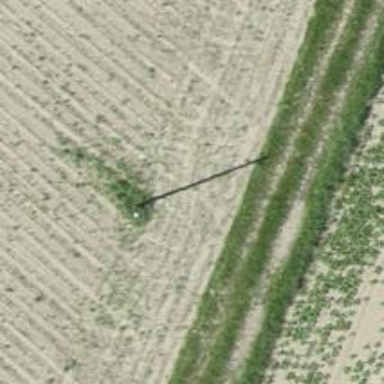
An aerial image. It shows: Power pole.